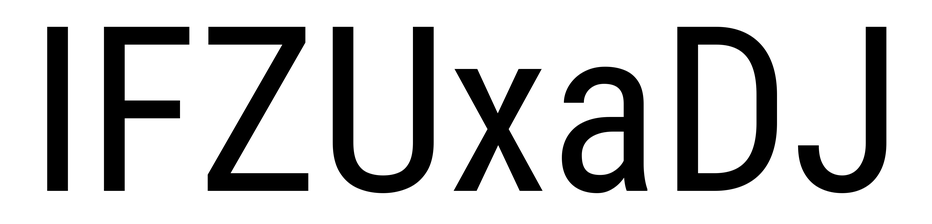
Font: Roboto_Condensed_Regular